Question: Ownership Tree

Hi,
I was trying to understand ownership concepts in Rust and came across this image (attached in this post) in "Programming Rust" book.
In particular am concerned about the "Borrowing a shared reference" part. In the book, the author says
> Values borrowed by shared references are read-only. Across the
lifetime of a shared reference, neither its referent, nor anything
reachable from that referent, can be changed by anything. There exist
no live mutable references to anything in that structure, its owner is
held read-only, and so on. It's really frozen
In the image, he goes on to highlight the path along the ownership tree that becomes immutable once a shared reference is taken to a particular section of the ownership tree. But what confused me is that the author also mentions that certain other parts of the ownership tree are not read only.
So I tried to test out with this code:
'''
fn main(){
let mut v = Vec::new();
v.push(Vec::new());
v[0].push(vec!["alpha".to_string()]);
v[0].push(vec!["beta".to_string(), "gamma".to_string()]);
let r2 = &(v[0][1]); //Taking a shared reference here
v[0][0].push("pi".to_string());
println!("{:?}", r2)
}
'''
I understand that 'v[0][0]' cannot be mutable because 'v' itself is a immutable shared reference (as a consequence of the shared reference to 'v[0][1]') and the Rust compiler helpfully points it out. My question is that when the author marks certain parts along the ownership tree as "not read only", how can we access these parts to change them?
If my code snippet is not a correct example for what the author intended to convey, kindly help me with an example that demonstrates what the author is trying to imply here. Thanks.
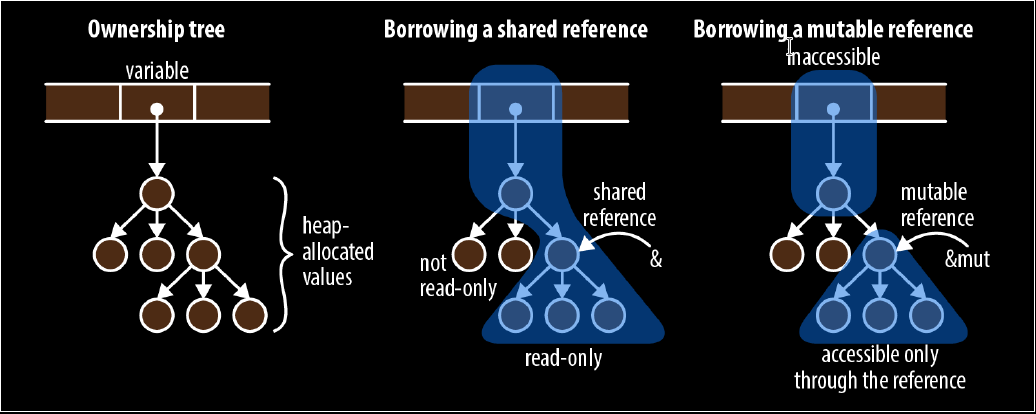
Answer: There are particular cases where you can borrows, creating simultaneously existing references that can be any mix of mutable and immutable as long as they don't overlap. These are:
- - 'unsafe'
Your code as written does not compile because the compiler does not attempt to understand what indexing a 'Vec' does, so it does not possess and cannot use the fact that 'v[0][0]' does not overlap 'v[0][1]'.
Here is program which works with a direct translation of the tree shown in the figure:
'''
#[derive(Debug)]
struct Things {
label: &'static str,
a: Option<Box<Things>>,
b: Option<Box<Things>>,
c: Option<Box<Things>>,
}
fn main() {
// Construct depicted structure
let mut root = Box::new(Things {
label: "root",
a: None,
b: None,
c: Some(Box::new(Things {
label: "root.c",
a: None,
b: None,
c: None,
})),
});
// "Borrowing a shared reference"
// .as_ref().unwrap() gets '&Things' out of '&Option<Things>'
// (there are several other ways this could be done)
let shared_reference = &root.c.as_ref().unwrap();
let mutable_reference = &mut root.a;
// Now, root and root.a are in the "inaccessible" state because they are
// borrowed. (We could still create an &root.b reference).
// Mutate while the shared reference must still exist
dbg!(shared_reference);
*mutable_reference = Some(Box::new(Things {
label: "new",
a: None,
b: None,
c: None,
}));
dbg!(shared_reference);
// Now the references are not used any more, so we can access the root.
// Let's look at the change we made.
dbg!(root);
}
'''
This program is accepted by the compiler because it understands that struct fields do not overlap, so the root may be split.
It to split borrows of vectors -- just not with the indexing operator. You can do it with pattern matching, mutable iteration, or with '.split_at_mut()'. Here's that last option, which is the most "random access" capable one:
'''
fn main() {
let mut v = Vec::new();
v.push(Vec::new());
v[0].push(vec!["alpha".to_string()]);
v[0].push(vec!["beta".to_string(), "gamma".to_string()]);
let (half1, half2): (&mut [Vec<String>], &mut [Vec<String>]) =
v[0].split_at_mut(1);
let r1 = &mut half1[0];
let r2 = &half2[0];
r1.push("pi".to_string());
println!("{:?}", r2);
}
'''
This program works because 'split_at_mut()' contains 'unsafe' code that specifically creates two non-overlapping slices. This is one of the fundamental tools of Rust: using 'unsafe' inside of libraries to create sound abstractions that wouldn't be possible using just the concepts the compiler understands.
With a pattern match instead, it would be:
'''
if let [r1, r2] = &mut *v[0] {
r1.push("pi".to_string());
println!("{:?}", r2);
} else {
// Pattern failed because the length did not match
panic!("oops, v was not two elements long");
}
'''
This compiles because the compiler understands that pattern-matching a slice (or a struct, or anything else matchable) creates non-overlapping references to each element. (Pattern matching is implemented by the compiler and runs Rust code to make decisions about the structure being matched.)
(This version has an explicit failure branch; the previous version would panic on the 'split_at_mut()' or on 'half2[0]' if 'v[0]' was too short.)